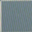
Piece: xx